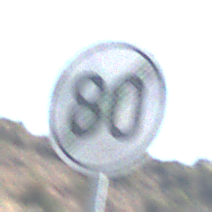
Verkehrszeichen: EndeGeschwindigkeit80
Umgebung: Outdoor, Nature
Tageszeit: Midday
Wetter: Clear
Licht: Natural
Jahreszeit: NotSpecified
Kontrast: HighContrast